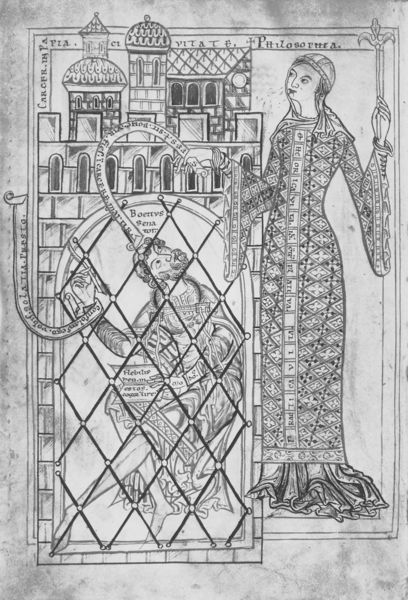
Titel: Sammelhandschrift aus Aldersbach
Standort: Herkunftsort: Aldersbach, ehem. Zisterzienser-Klosterkirche Mariä Himmelfahrt (EU - D - Bayern)
Institution: München, Bayerische Staatsbibliothek
Schlagwörter: mann, stadt, fenster, frau, grau, kleid, zeichnung, rahmen, gitter, kirche, gewand, turm, schrift, mauer, kopftuch, fugen, burg, moschee, rechteck, türme, seite, schwarzweiß, text, lilie, vergittert, schreiber, zepter, latein, spruchband, schriftband, philosophie, buchmalerei, flügelärmel